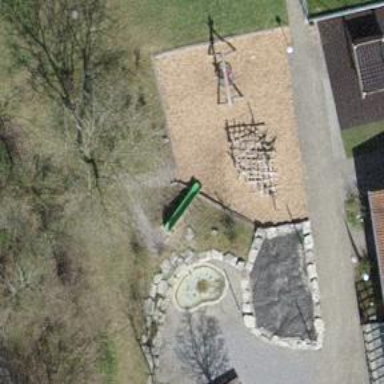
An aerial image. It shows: Playground area for leisure land.